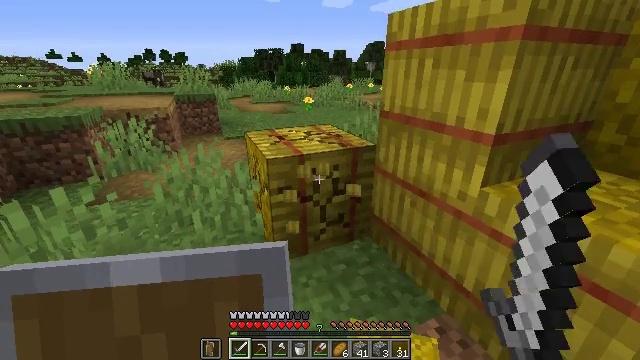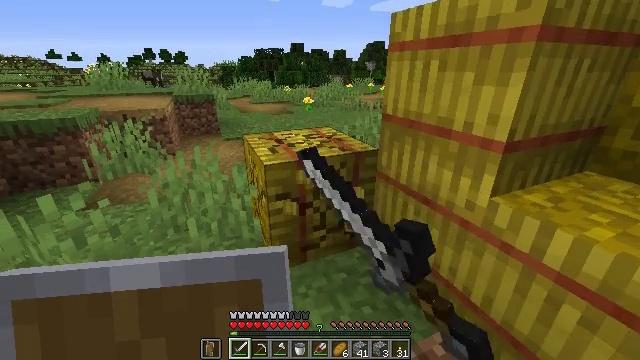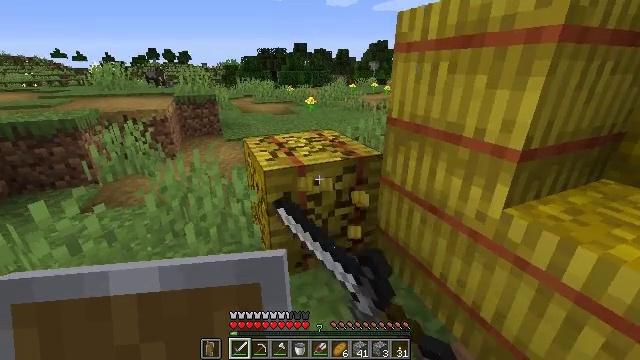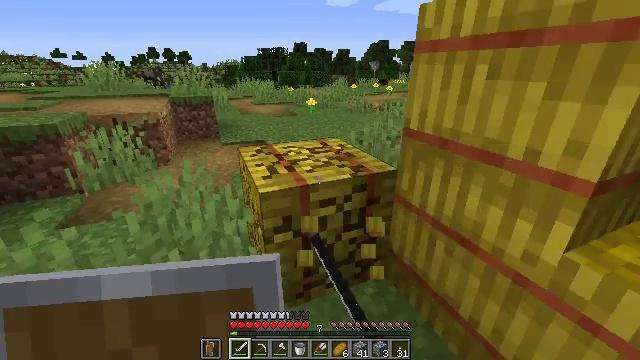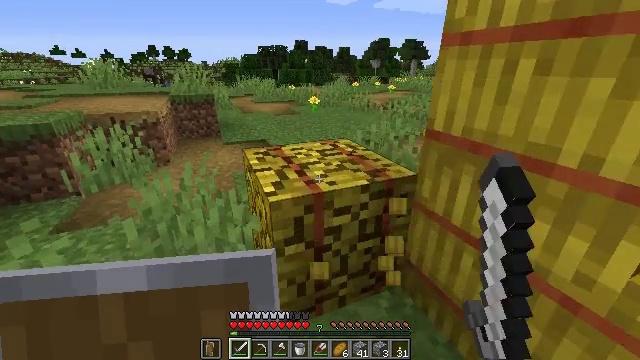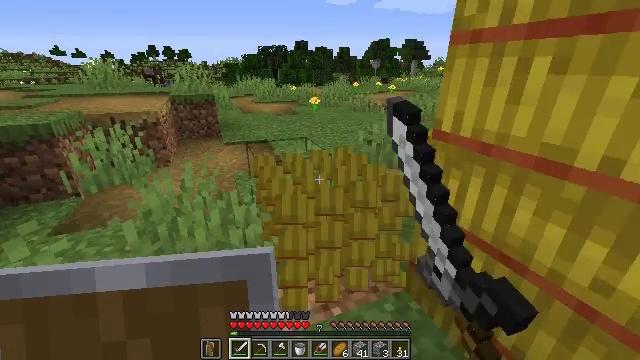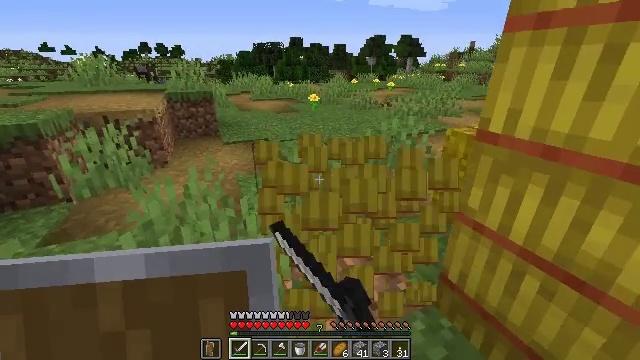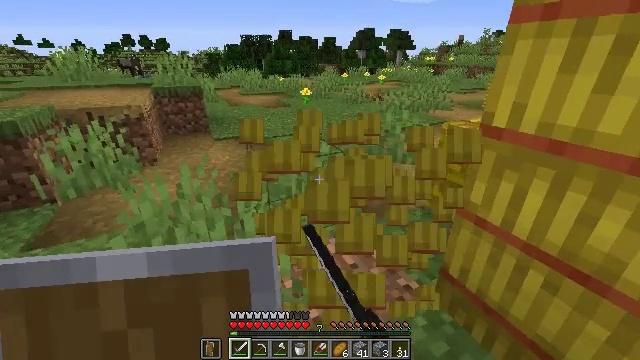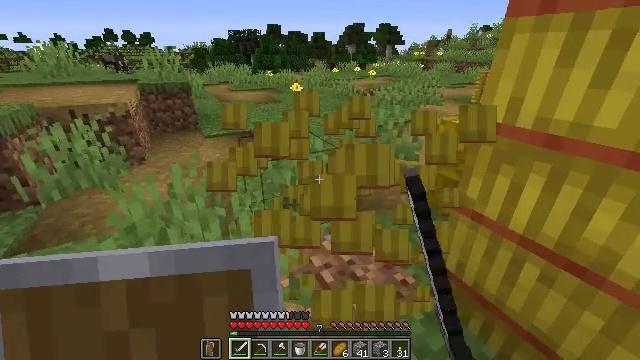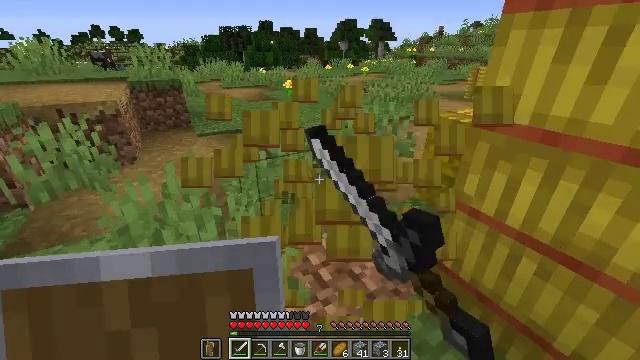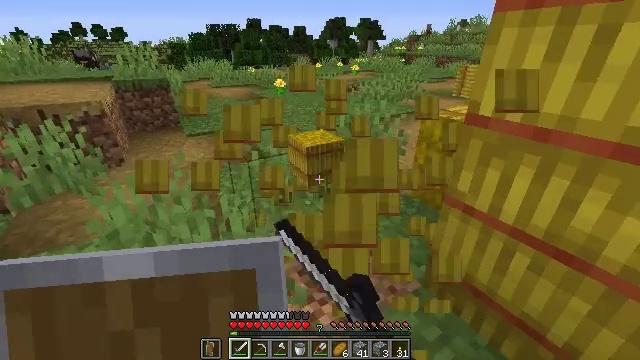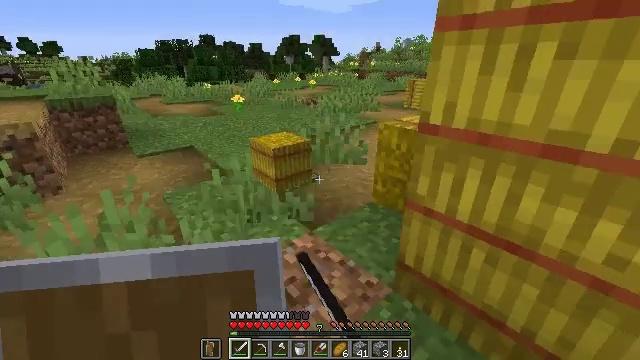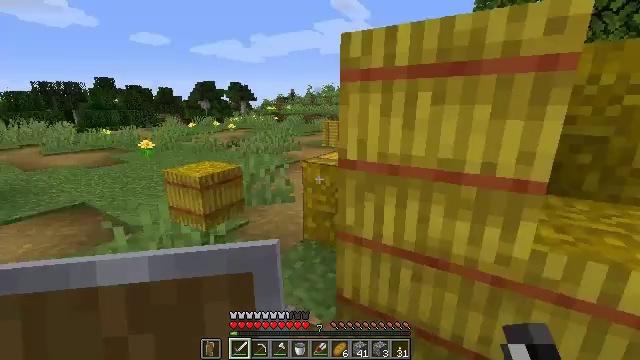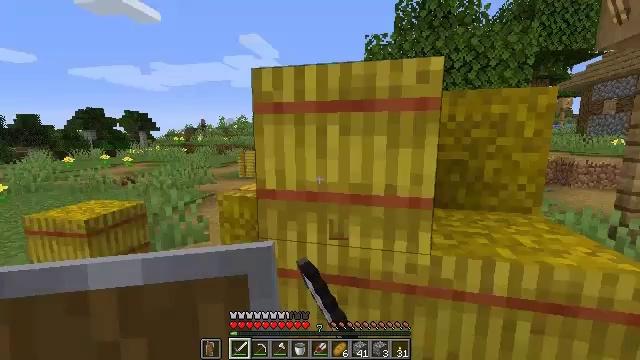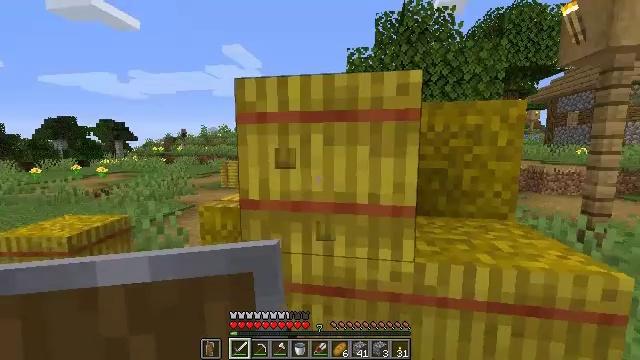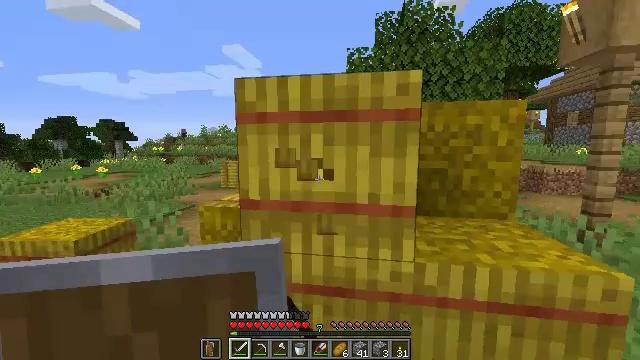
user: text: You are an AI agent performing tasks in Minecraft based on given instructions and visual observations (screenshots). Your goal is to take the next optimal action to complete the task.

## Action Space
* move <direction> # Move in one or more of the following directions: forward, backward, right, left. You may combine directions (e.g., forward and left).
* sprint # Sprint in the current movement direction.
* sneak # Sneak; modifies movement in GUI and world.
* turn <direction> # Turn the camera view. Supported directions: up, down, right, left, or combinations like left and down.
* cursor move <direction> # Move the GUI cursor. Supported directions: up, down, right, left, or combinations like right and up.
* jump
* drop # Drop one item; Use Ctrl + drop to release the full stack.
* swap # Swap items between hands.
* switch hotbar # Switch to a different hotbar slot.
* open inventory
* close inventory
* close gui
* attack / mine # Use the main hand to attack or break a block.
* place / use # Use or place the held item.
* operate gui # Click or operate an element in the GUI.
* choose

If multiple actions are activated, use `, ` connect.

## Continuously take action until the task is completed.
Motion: motion action
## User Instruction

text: Attack the hay block to get hay.
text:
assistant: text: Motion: move forward, attack / mine
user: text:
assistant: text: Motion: move forward, attack / mine
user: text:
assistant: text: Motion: move forward and move left, attack / mine
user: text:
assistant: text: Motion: move forward and move left, attack / mine
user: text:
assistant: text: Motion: move forward and move left, attack / mine
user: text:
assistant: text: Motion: turn right, attack / mine
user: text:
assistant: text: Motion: turn right and down, attack / mine
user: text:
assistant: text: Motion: turn right, attack / mine
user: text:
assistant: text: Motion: turn right, attack / mine
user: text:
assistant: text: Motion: turn right, attack / mine
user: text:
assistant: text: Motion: turn right and up, attack / mine
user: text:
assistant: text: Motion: turn right and up, attack / mine
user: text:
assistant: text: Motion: turn right and up, attack / mine
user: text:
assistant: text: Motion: turn right and up, attack / mine
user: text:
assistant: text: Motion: attack / mine
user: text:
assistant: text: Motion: attack / mine
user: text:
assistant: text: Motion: attack / mine
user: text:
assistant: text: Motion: attack / mine
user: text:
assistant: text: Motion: attack / mine
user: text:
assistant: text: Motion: attack / mine
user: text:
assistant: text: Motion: attack / mine
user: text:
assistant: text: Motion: attack / mine
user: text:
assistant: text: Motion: attack / mine
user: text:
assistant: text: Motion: attack / mine
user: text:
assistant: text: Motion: attack / mine
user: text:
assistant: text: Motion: turn right and down, attack / mine
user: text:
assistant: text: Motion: turn right and down, attack / mine
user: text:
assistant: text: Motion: turn right, attack / mine
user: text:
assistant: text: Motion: attack / mine
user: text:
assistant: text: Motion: attack / mine